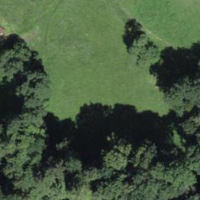
EUNIS habitat code: 43
Species observed at this site:
Cardamine heptaphylla